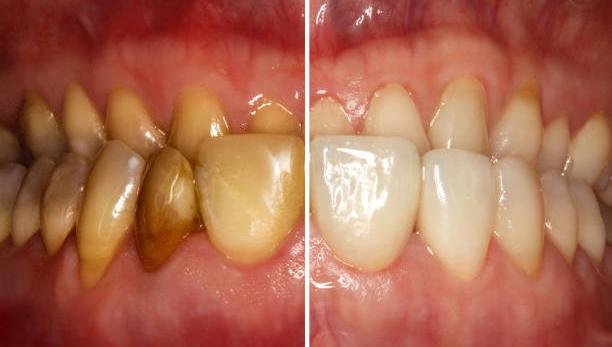
Condition: Gingivitis